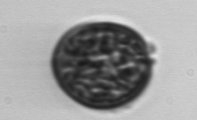
Label: Prorocentrum